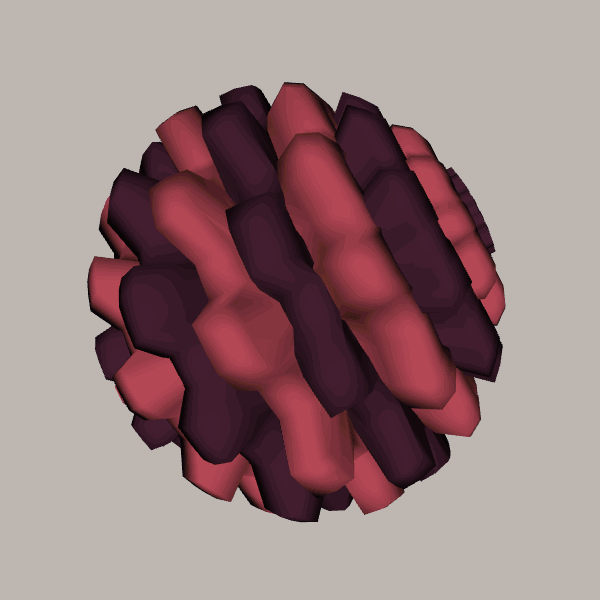
Background: light